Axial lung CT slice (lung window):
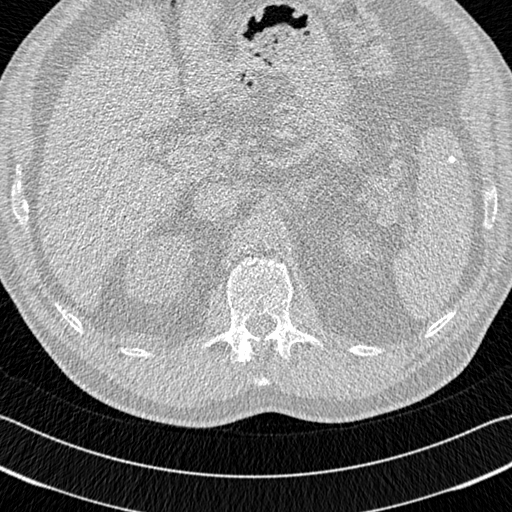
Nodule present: no